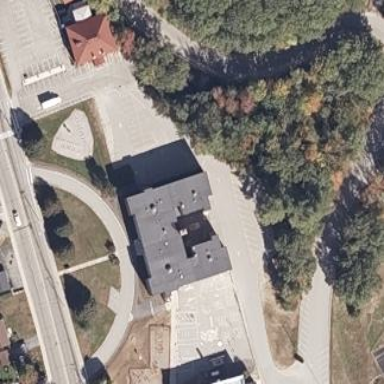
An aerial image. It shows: School building.